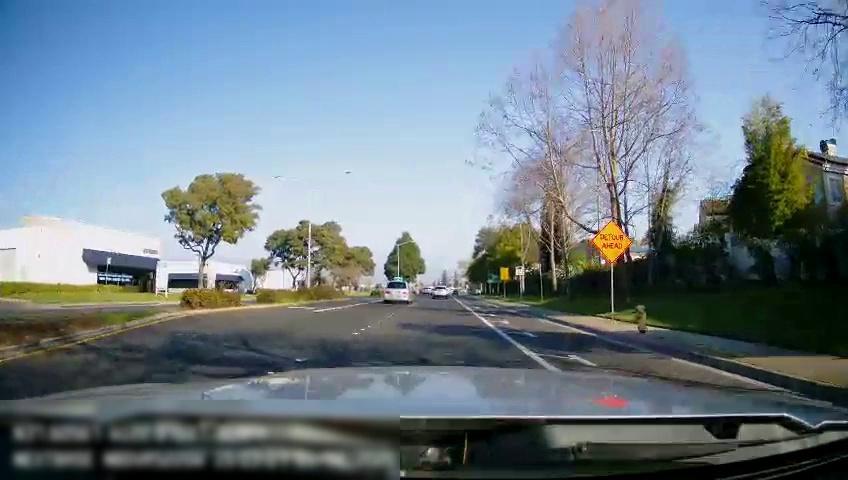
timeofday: Day
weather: Sunny
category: Drivable Space
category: Drivable Space
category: Vehicles | SUV
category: Vehicles | Van
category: Vehicles | SUV
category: Lanes | Alternate Lane
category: Lanes | Current Lane
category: Lanes | Current Lane
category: Lanes | Alternate Lane
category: Traffic | Signs
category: Traffic | Signs
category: Traffic | Signs
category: Traffic | Signs